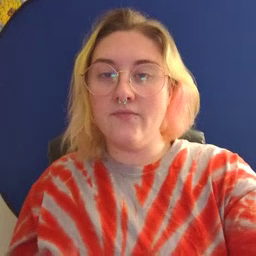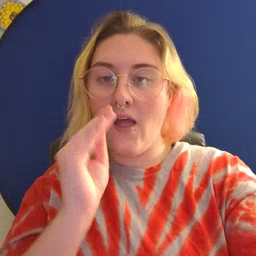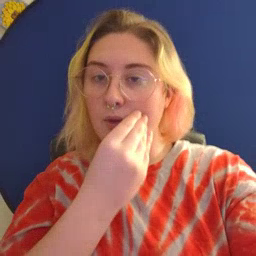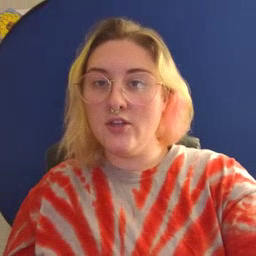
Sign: flower